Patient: sex M, age 60
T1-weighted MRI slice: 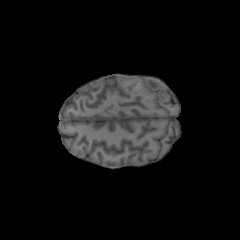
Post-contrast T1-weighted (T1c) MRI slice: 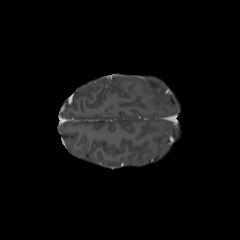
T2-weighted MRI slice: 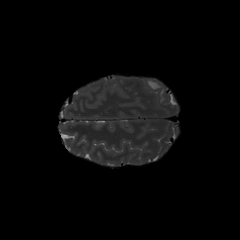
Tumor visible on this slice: yes
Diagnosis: Glioblastoma, IDH-wildtype
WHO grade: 4